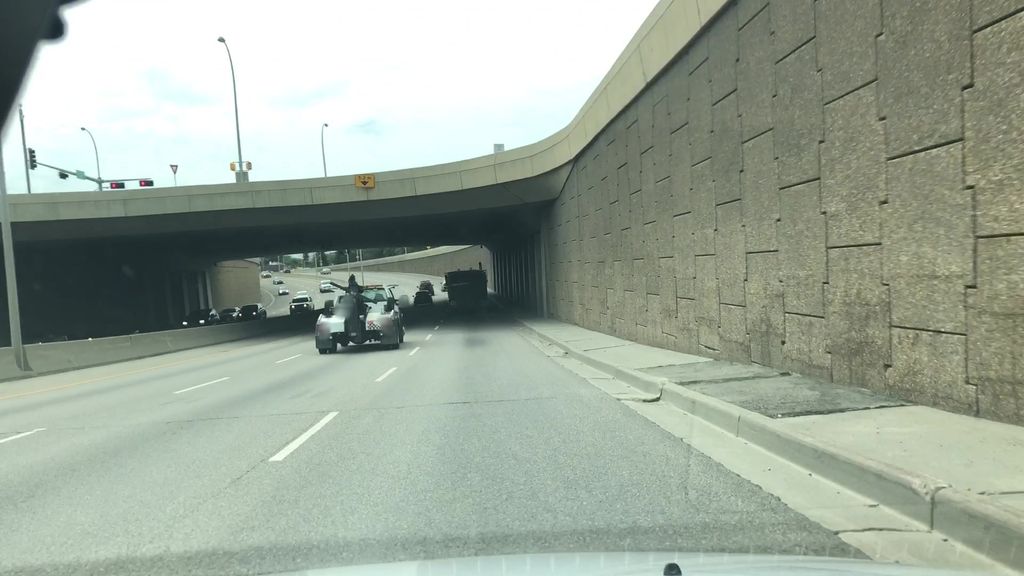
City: edmonton